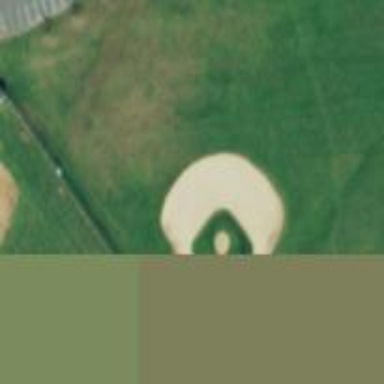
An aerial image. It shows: Baseball pitch for leisure land activities.